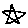
Label: star